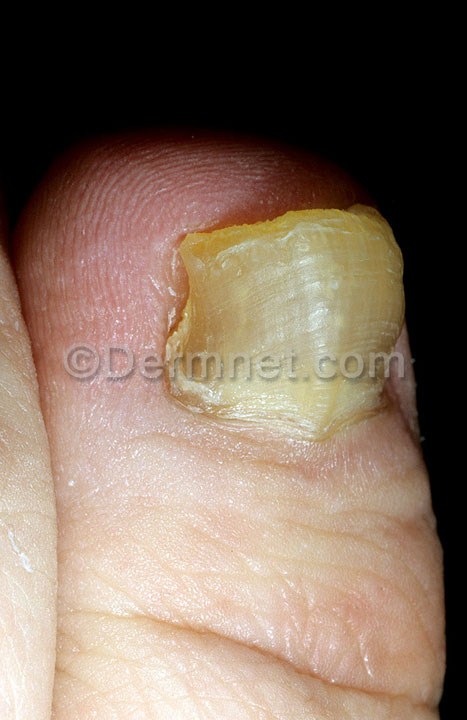
Disease: Nail Fungus and other Nail Disease